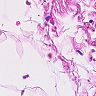
Metastatic tissue present: no